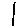
Label: line